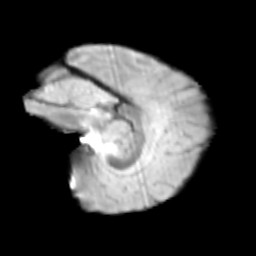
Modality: T2w
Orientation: sagittal
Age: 10
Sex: female
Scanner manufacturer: siemens
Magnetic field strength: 3 T
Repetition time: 3.8 s
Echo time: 0.07 s